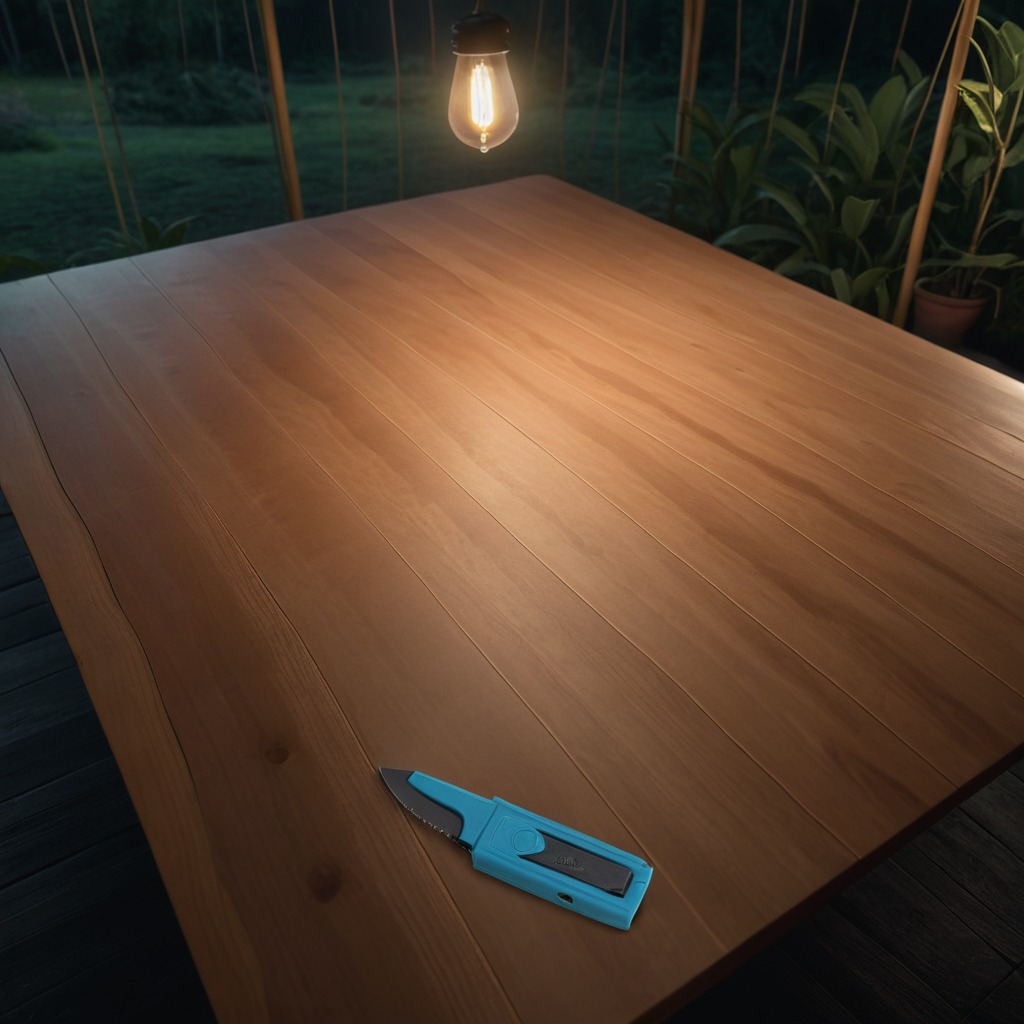
A utility knife is lying on a wooden table inside a jungle field workshop tent at night.